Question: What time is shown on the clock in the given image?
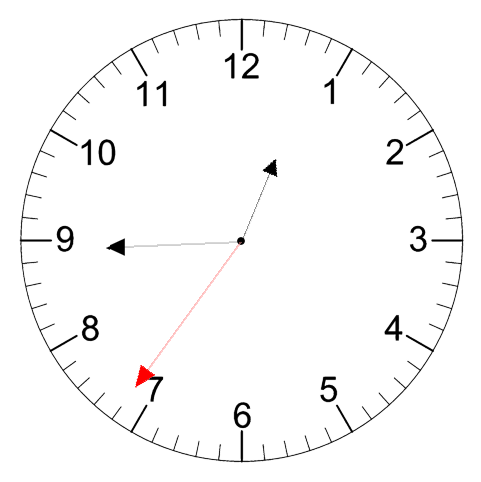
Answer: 12:44:36